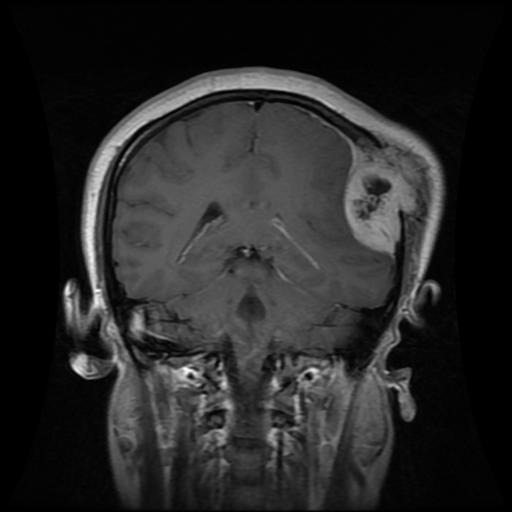
Label: meningioma